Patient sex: M
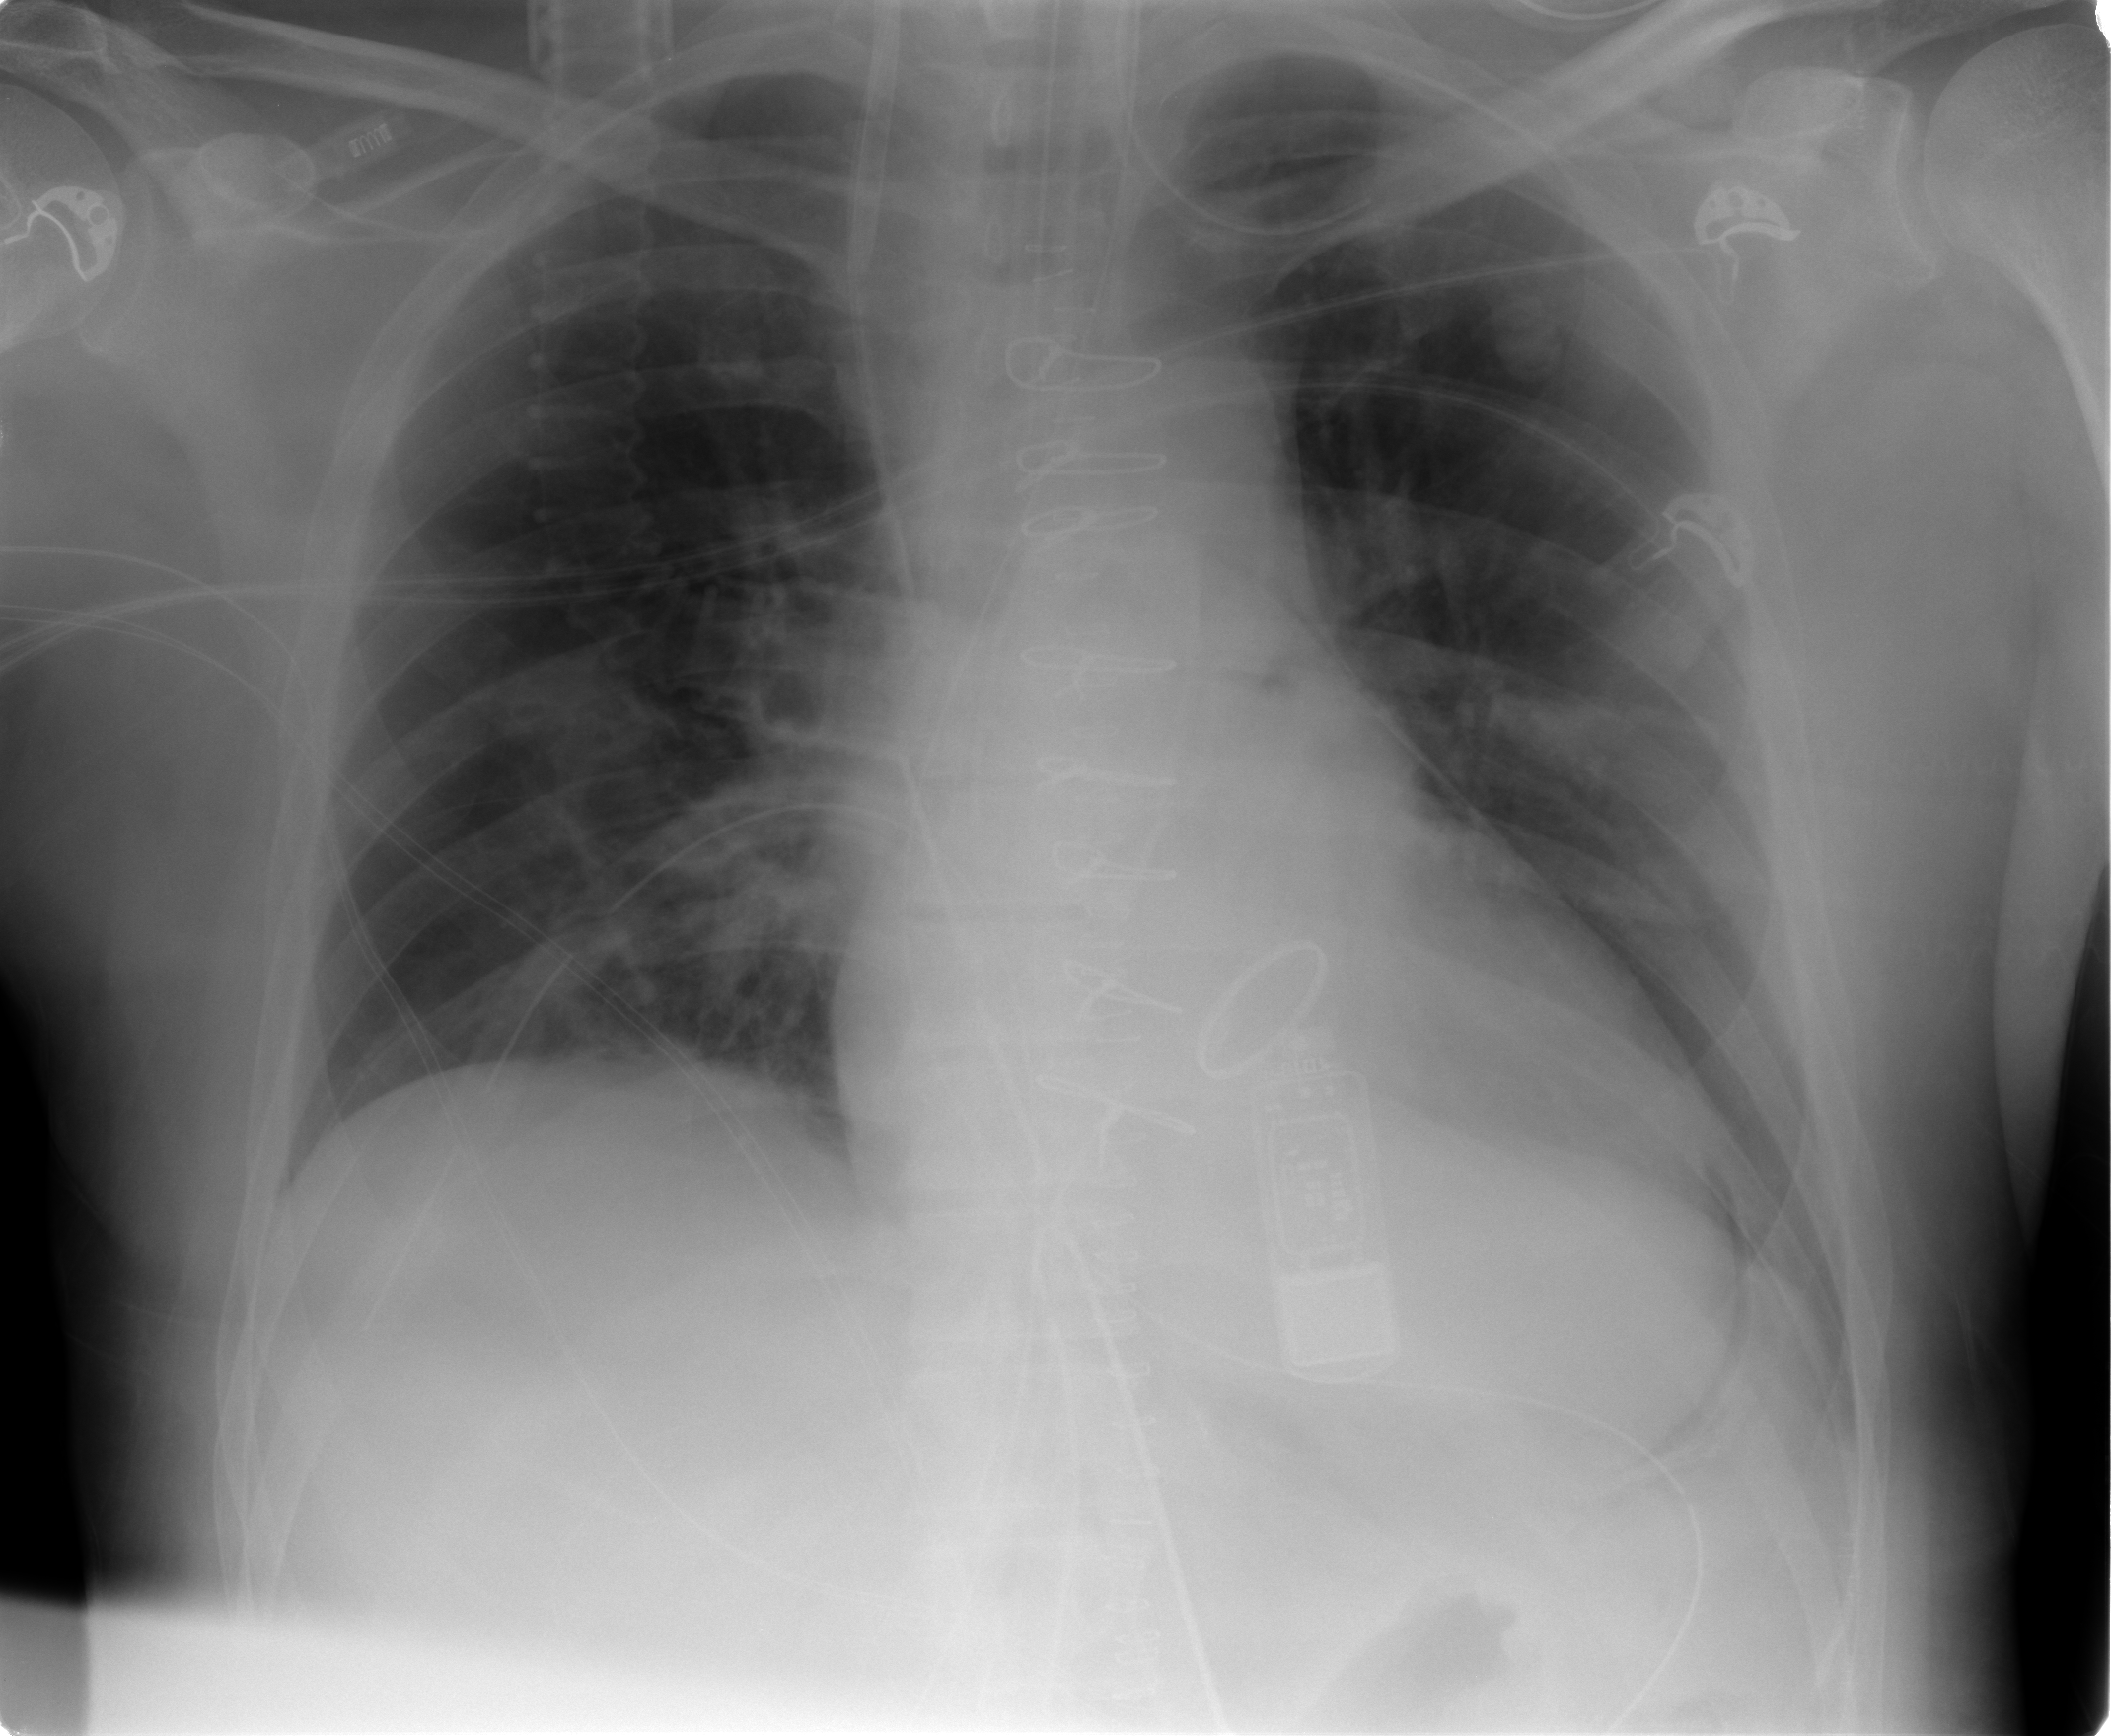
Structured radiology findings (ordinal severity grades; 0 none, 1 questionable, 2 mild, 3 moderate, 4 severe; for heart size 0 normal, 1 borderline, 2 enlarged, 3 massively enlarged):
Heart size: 2
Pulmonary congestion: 2
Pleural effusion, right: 0
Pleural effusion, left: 2
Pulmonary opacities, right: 0
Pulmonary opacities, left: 0
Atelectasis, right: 2
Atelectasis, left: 1